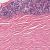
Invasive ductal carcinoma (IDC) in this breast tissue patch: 0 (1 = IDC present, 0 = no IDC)